Question: The middle column on my website has 4 links that are using the display: table method are not showing up at all in Internet Explorer 11. They show up in every other browser I have tested.
Any ideas on how to get these displayed?
This is how it should look:

<URL>
'''
<title>Runna - Track your run!</title>
<meta name="viewport" content="width=device-width, initial-scale=1.0 user-scalable=no">
<link rel="stylesheet" type="text/css" href="css/reset.css">
<link rel="stylesheet" type="text/css" href="css/style.css">
<link href='http://fonts.googleapis.com/css?family=Lato:400,700,900' rel='stylesheet' type='text/css'>
<link href="http://maxcdn.bootstrapcdn.com/font-awesome/4.2.0/css/font-awesome.min.css" rel="stylesheet">
<script src="https://ajax.googleapis.com/ajax/libs/jquery/2.1.1/jquery.min.js"></script>
<script src="js/js.js"></script>
<script src="js/modernizr.js"></script>
</head>
<body>
<div class="wrapper">
<header>
<img src="imgs/logo-blue.png" />
</header>
<div id="map-container">
<iframe src="https://www.google.com/maps/embed?pb=!1m14!1m12!1m3!1d<PHONE>046!2d172.59430635!3d-43.56069255!2m3!1f0!2f0!3f0!3m2!1i1024!2i768!4f13.1!5e0!3m2!1sen!2snz!4v1418977732755" frameborder="0" style="border:0"></iframe>
</div>
<div class="show-controls"><i class="fa fa-chevron-up"></i></div>
<section id="control-container">
<div class="column left">
<div id="left-wrapper">
<div class="left-top">
<ul>
<li><b>Distance</b></li>
<li>17.7KM</li>
</ul>
</div>
<div class="left-bottom">
<ul>
<li><b>Duration</b></li>
<li>14.55Mins</li>
</ul>
</div>
</div>
</div>
<div class="column middle">
<nav>
<ul>
<li><a href="#" class="arrow"><div><i class="fa fa-chevron-down"></i></div></a>
<a href="#"><div>START</div></a>
<a href="#"><div>STOP</div></a>
<a href="#"><div>PAUSE</div></a>
</li>
</ul>
</nav>
</div>
<div class="column right"></div>
</section>
</div>
</body>
</html>
'''
'''
* {
margin: 0;
padding: 0;
font: 100% arial;
overflow: hidden;
-webkit-box-sizing: border-box; /* Safari/Chrome, other WebKit */
-moz-box-sizing: border-box; /* Firefox, other Gecko */
box-sizing: border-box; /* Opera/IE 8+ */
}
#wrapper {
height: 100vh;
}
.show-controls {
width: 100%;
height: 8vh;
background: black;
text-align: center;
color: white;
position: relative;
display: none; /*Initially hidden, will use jQuery to reveal when needed*/
}
.fa-chevron-up {
position: absolute;
top: 50%;
left: 50%;
-webkit-transform: translate(-50%, -50%);
transform: translate(-50%, -50%);
}
#map-container {
height: 65vh;
}
.show-controls:hover {
background: green;
}
.column.middle ul, .column.middle nav, .column.middle li {
height: 100%;
}
.column.middle {
position: relative;
}
.column.middle nav {
position: absolute;
top: 0px;
left:0px;
right: 0px;
bottom: 0px;
}
.column.middle li {
display: table;
width: 100%;
}
.column.middle li a {
display: table-row;
width: 100%;
}
.column.middle li a div {
display: table-cell;
vertical-align: middle;
}
header {
width: 100%;
height: 5vh;
background: black;
position: relative;
}
header img {
height: 80%;
position: absolute;
top: 50%;
left: 50%;
-webkit-transform: translate(-50%, -50%);
transform: translate(-50%, -50%);
}
iframe {
width: 100%;
height: 100%;
display: block;
}
#control-container {
width: 100%;
height: 30vh;
background: black;
display: table;
}
.column {
display: table-cell;
color: white;
width: 100%;
text-align: center;
}
.row {
display: block;
width: 100%;
}
.left {
background: #0f0f0f;
width: 33.3%;
height: 100%;
position: relative;
}
.middle {
background: black;
width: 33.3%;
height: 100%;
}
.right {
background: #0f0f0f;
width: 33.3%;
height: 100%;
}
nav ul {
height: 100%;
margin: 0;
padding: 0;
}
nav li {
display: block;
}
nav a {
color: white;
text-decoration: none;
text-align: center;
width: 100%;
padding: 30px;
}
nav a:hover {
background: green;
}
#left-wrapper {
height: 100%;
}
.left-top, .left-bottom {
height: 50%;
position: relative;
text-align: center;
}
.left-top ul, .left-bottom ul {
position: absolute;
top: 50%;
left: 50%;
-webkit-transform: translate(-50%, -50%);
transform: translate(-50%, -50%);
list-style: none;
}
'''
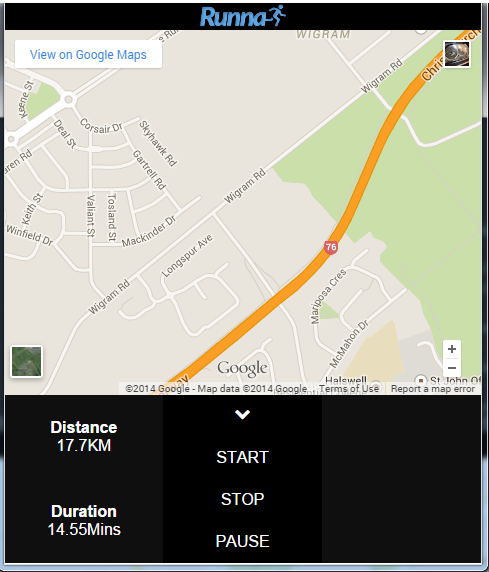
Answer: The problem here appears to be the absolutely positioned 'nav' element directly within the 'div.column' element with 'display: table-cell'. The absolutely positioned element is causing the host 'table-cell' to have a height of '0px'. Toggling the 'overflow' property reveals the content is there.
To resolve this problem in Internet Explorer 11, apply the following changes:
- 'vertical-align: top''div.column.middle'- 'position: absolute''nav'
This appears to resolve the issue in Internet Explorer 11.